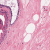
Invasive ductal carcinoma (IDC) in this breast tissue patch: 0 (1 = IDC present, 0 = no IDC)